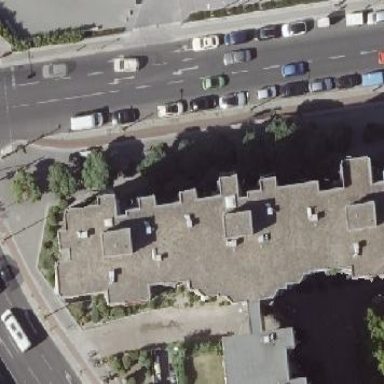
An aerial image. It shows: Modern apartment building with flat roof. The building is grey with dark grey roof.